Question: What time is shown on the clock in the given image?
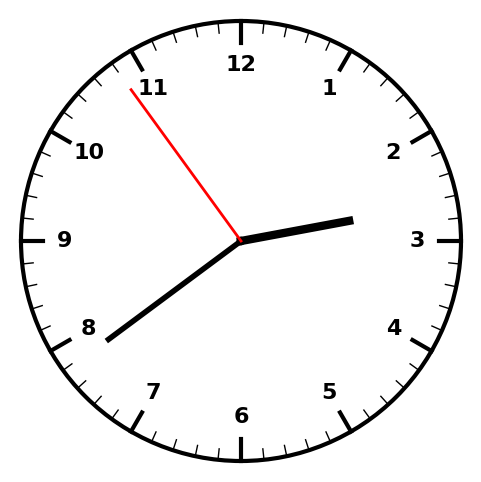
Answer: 02:38:54